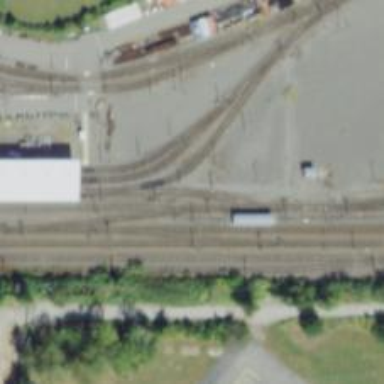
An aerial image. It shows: Light rail yard with electrified contact lines.